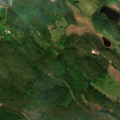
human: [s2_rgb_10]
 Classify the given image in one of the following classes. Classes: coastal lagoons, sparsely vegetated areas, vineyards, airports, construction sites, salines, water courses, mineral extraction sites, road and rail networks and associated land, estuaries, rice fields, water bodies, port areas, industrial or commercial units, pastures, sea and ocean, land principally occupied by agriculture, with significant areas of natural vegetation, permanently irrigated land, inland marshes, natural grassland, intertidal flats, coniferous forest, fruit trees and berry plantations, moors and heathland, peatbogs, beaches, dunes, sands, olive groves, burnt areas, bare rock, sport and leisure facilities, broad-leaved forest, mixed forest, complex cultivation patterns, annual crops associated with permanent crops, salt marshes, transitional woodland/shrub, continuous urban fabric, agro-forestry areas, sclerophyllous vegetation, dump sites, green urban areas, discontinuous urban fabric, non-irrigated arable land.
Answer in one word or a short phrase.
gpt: coniferous forest, mixed forest